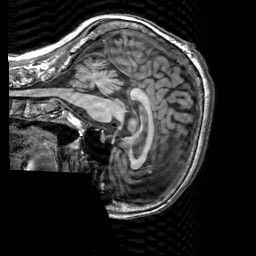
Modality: T1w
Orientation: sagittal
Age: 65
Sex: female
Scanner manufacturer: siemens
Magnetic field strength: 3 T
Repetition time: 2.3 s
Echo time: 0.00303 s